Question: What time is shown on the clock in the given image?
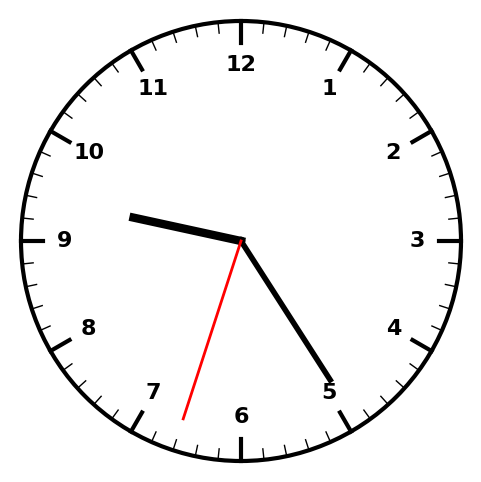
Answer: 09:24:33